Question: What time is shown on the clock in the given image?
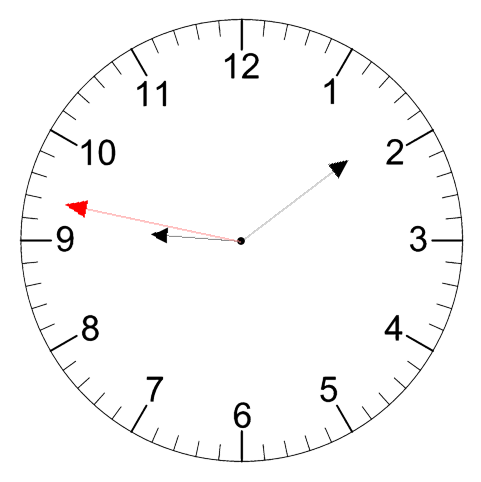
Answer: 09:08:47